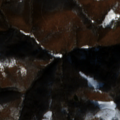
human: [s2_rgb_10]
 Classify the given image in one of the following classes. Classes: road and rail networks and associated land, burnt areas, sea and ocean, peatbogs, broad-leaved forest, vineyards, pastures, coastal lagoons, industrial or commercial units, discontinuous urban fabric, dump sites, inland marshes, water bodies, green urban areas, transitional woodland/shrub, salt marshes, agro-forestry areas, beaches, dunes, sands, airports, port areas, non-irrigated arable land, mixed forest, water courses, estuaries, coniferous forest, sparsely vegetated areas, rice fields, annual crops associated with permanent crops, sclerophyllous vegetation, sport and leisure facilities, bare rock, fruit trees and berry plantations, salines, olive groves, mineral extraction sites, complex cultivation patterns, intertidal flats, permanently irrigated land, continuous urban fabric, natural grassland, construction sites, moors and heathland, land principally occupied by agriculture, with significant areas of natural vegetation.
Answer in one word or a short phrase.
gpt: land principally occupied by agriculture, with significant areas of natural vegetation, broad-leaved forest, transitional woodland/shrub